Field crop: tomato
Growth stage: 2
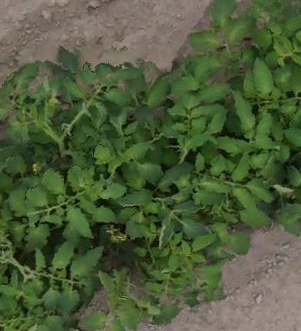
Species: tomato